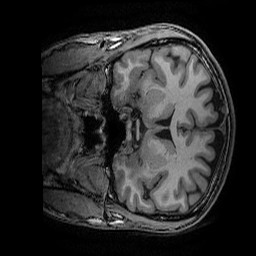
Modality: T1w
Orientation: coronal
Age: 29
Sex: female
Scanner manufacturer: ge
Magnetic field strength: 3 T
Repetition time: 0.007 s
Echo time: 0.00342 s